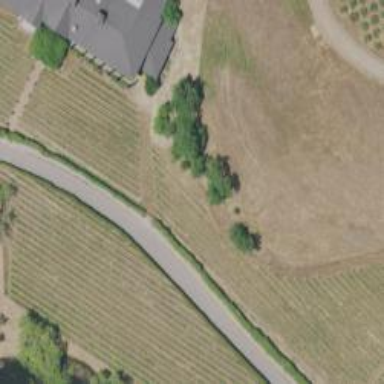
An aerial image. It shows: Vineyard.